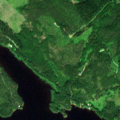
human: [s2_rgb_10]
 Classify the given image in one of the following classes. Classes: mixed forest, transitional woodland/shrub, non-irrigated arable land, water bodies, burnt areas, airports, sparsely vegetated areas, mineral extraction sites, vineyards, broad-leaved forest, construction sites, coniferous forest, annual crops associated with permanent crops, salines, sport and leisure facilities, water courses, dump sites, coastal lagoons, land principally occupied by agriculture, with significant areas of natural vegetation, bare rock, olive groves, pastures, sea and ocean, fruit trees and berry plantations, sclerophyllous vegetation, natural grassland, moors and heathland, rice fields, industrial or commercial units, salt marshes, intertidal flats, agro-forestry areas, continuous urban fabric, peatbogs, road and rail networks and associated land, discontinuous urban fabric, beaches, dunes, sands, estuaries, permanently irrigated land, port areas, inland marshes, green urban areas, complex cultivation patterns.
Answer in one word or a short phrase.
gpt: coniferous forest, mixed forest, water bodies